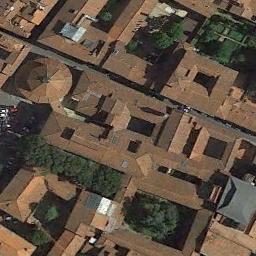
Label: church